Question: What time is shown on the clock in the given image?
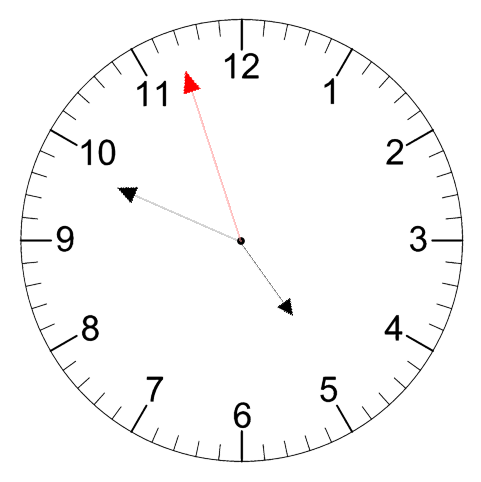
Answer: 04:48:57